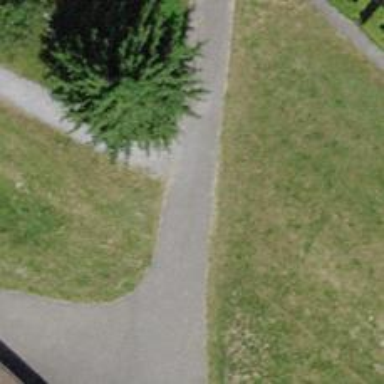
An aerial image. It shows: Path with fine gravel surface.